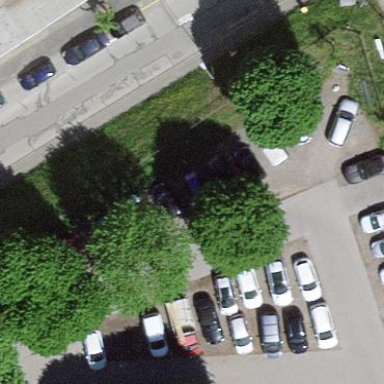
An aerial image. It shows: Parking area with grass paver surface.